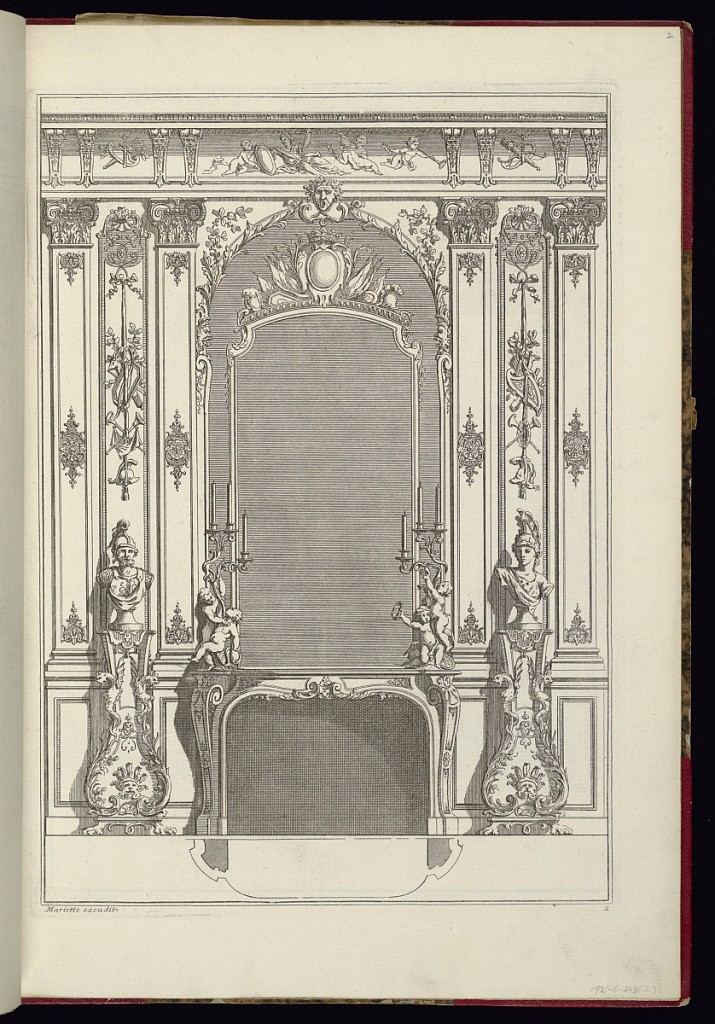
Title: Chimneypiece Design with Side Paneling
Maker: Jacques-François Blondel, French, 1705–1774
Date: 1727
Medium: Etching on laid paper
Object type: Print
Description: Chimneypiece design framed by wood paneling. On the fireplace shelf there is a candelabrum on either side, held by two putti. Above the shelf is an over mantle mirror, at the top of which are two frames, one with a crowned cartouche, the upper one with a mascaron. The molding at the top features a reclining Minerva, putti, and trophies. The paneling on either side of the frame is symmetrical. Each side is divided into three vertical bands; the outer bands are in the guise of Corinthian columns, and the interior band features a trophy. There are claw-footed guéridons on either side of the fireplace supporting Roman military busts. The plate is not signed but there is faint indication in the upper right plate of numbering, in red ink.